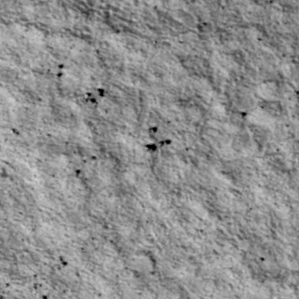
Label: non_frost